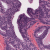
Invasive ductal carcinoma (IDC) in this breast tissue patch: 0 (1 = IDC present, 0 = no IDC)